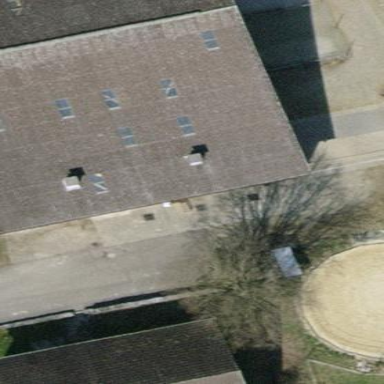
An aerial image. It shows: Farm building.